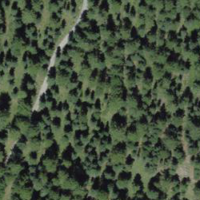
EUNIS habitat code: 43
Species observed at this site:
Erebia ligea